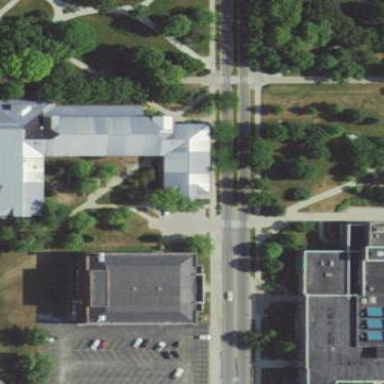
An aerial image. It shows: University building.